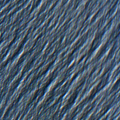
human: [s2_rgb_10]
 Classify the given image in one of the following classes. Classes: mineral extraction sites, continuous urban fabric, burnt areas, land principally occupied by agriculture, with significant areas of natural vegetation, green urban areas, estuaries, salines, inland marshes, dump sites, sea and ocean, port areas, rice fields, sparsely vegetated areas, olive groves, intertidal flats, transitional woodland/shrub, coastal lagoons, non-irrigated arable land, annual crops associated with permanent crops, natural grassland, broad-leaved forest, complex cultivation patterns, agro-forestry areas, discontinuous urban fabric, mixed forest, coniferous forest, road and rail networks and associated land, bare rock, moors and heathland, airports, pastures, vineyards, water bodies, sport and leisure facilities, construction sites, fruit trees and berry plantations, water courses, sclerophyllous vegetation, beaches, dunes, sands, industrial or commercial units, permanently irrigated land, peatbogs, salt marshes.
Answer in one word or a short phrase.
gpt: continuous urban fabric